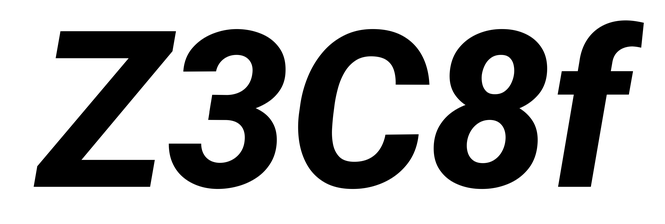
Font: Roboto-Italic_ExtraBold_Italic